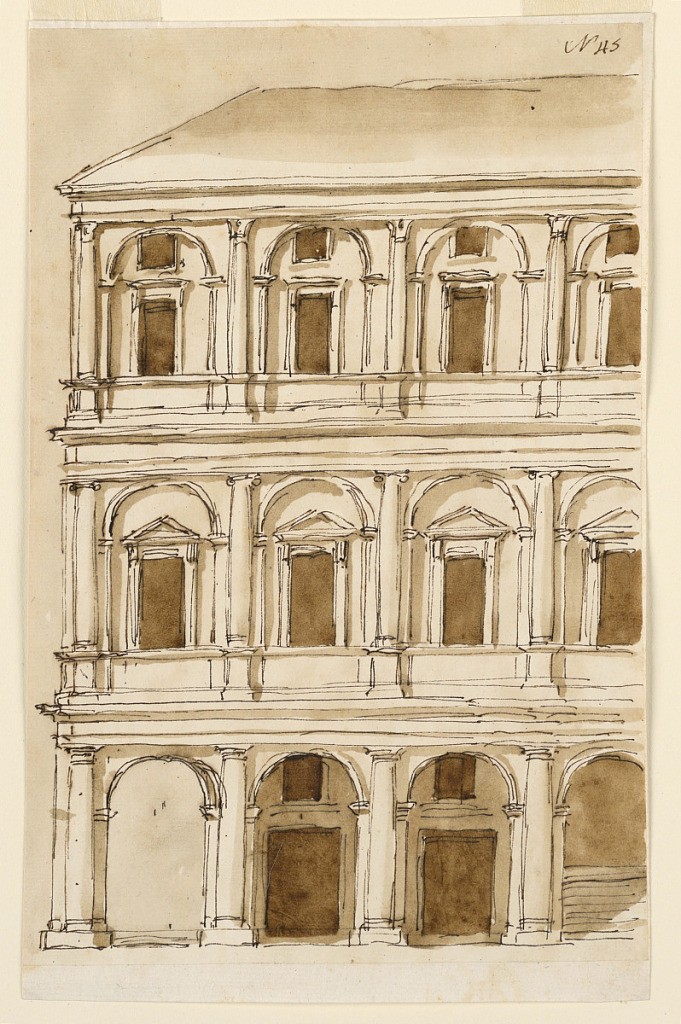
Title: Elevation of a town mansion
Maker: Giuseppe Barberi, Italian, 1746–1809
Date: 1746–1809
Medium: Pen and brown ink, brush and brown wash on off-white laid paper, lined
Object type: Drawing
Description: Elevation of a town mansion, probably for the Palazzo Braschi alle Convertite or, more likely, for the Palazzo Altieri.